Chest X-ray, AP view. Patient: 54 years old, sex M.
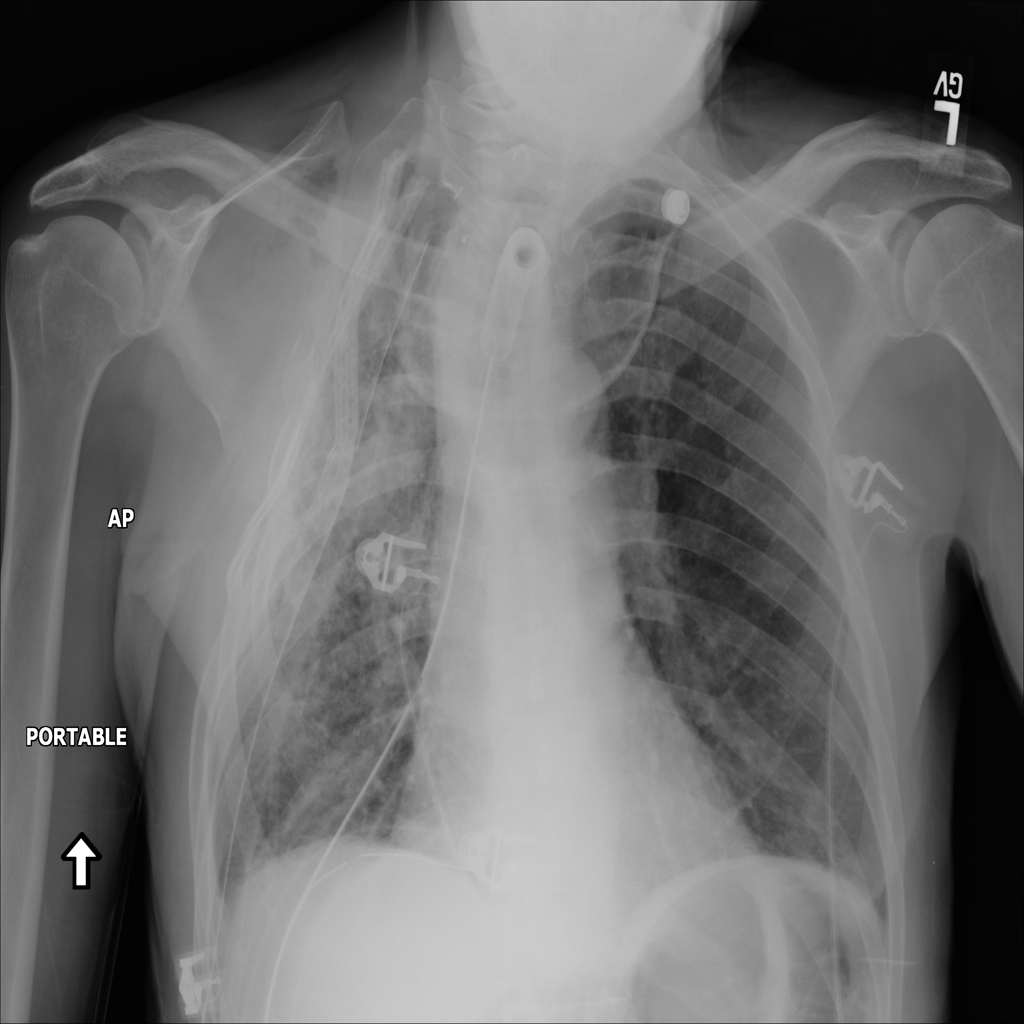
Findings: No Finding